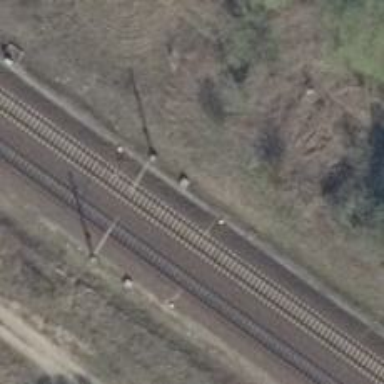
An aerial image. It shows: Railway track with contact line for electrification.